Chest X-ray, PA view. Patient: 65 years old, sex M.
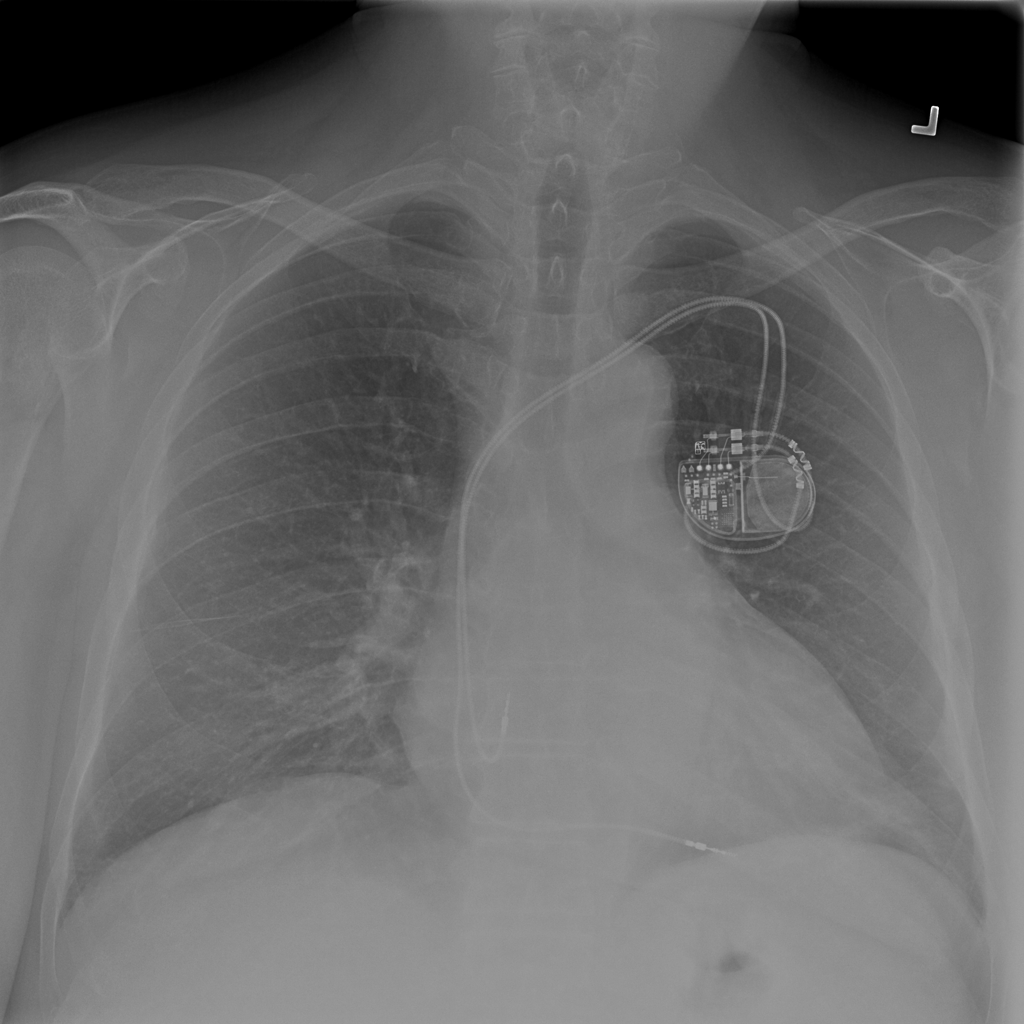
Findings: Cardiomegaly